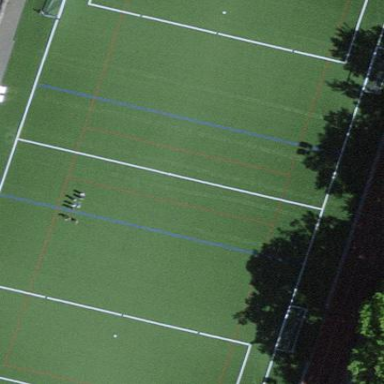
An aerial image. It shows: Soccer pitch designated for leisure and sports activities.